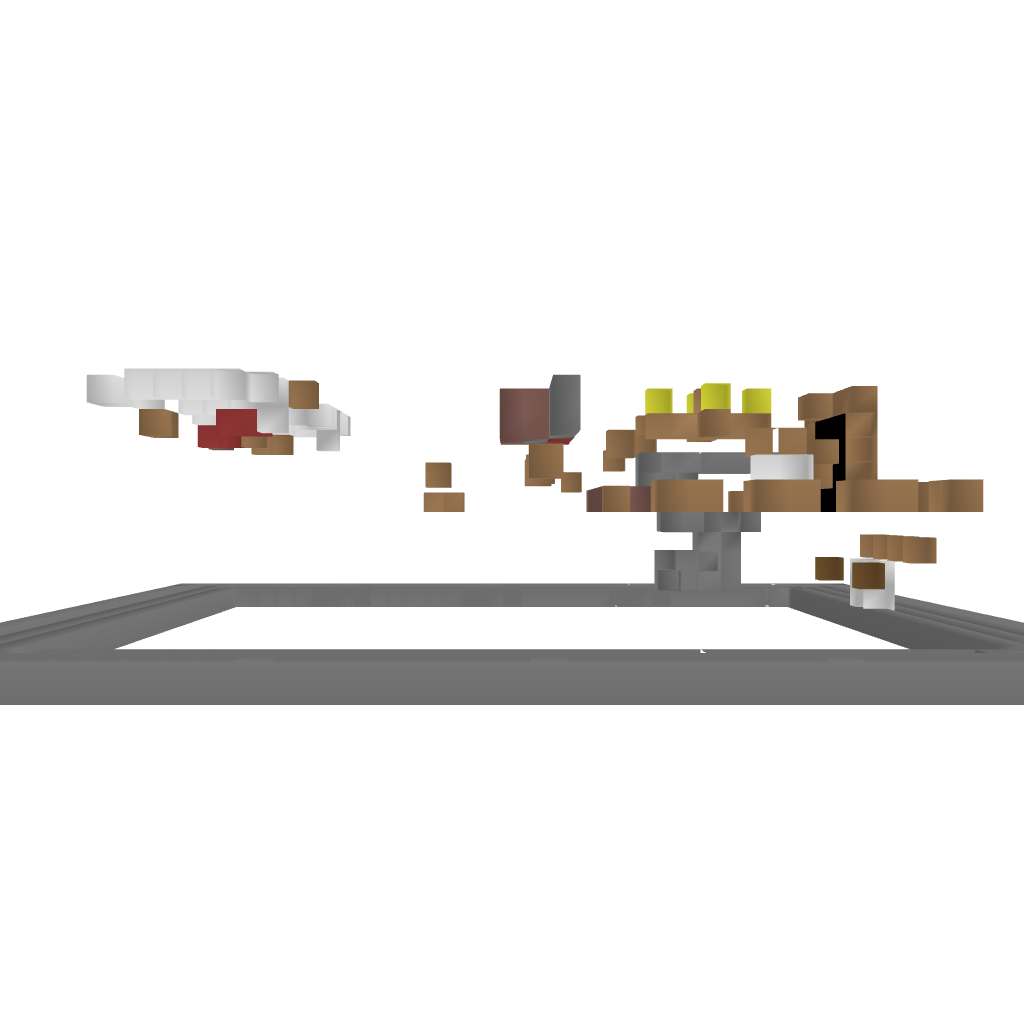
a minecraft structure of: Clay House bad low quality